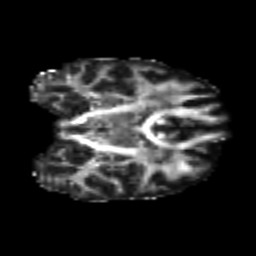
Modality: FA
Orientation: coronal
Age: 22
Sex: female
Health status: healthy
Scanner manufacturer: philips
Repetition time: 7.384 s
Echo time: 0.08599 s